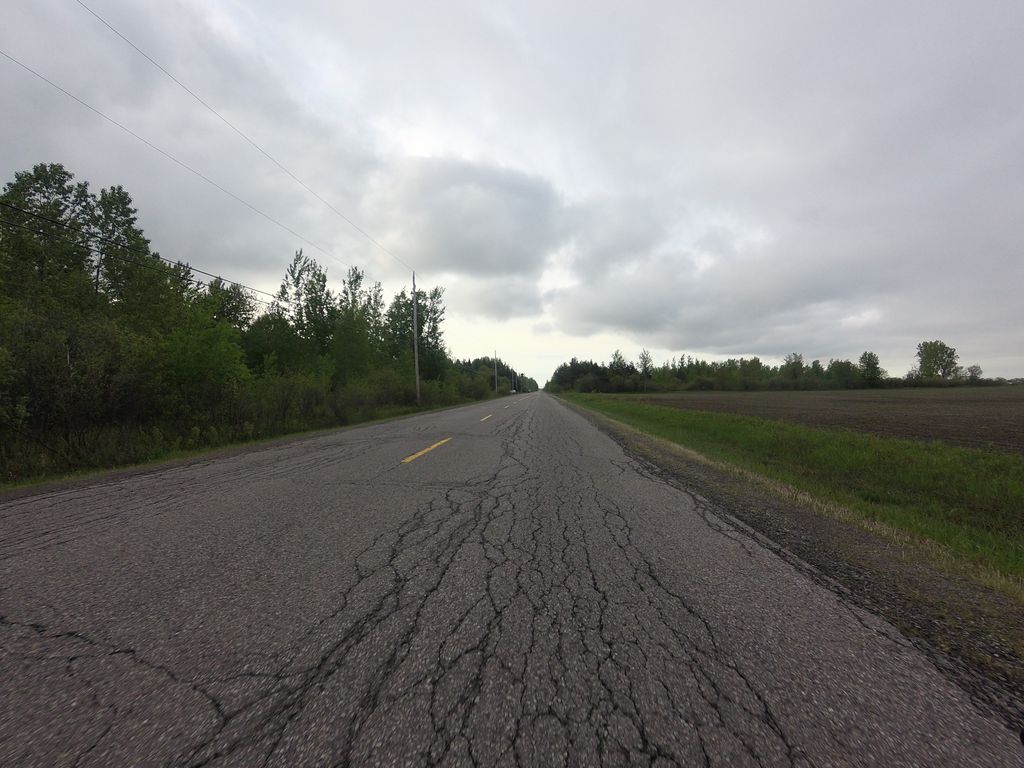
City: ottawa-gatineau